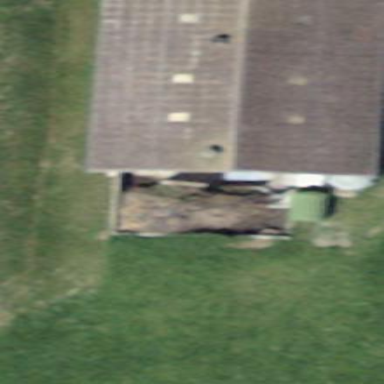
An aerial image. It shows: Rural barn.